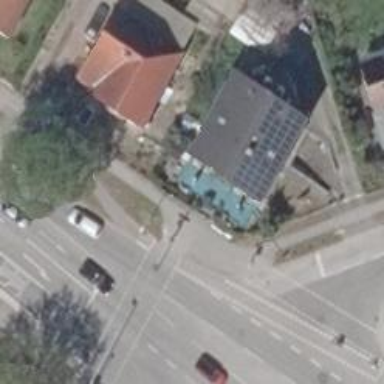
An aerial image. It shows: Pub.